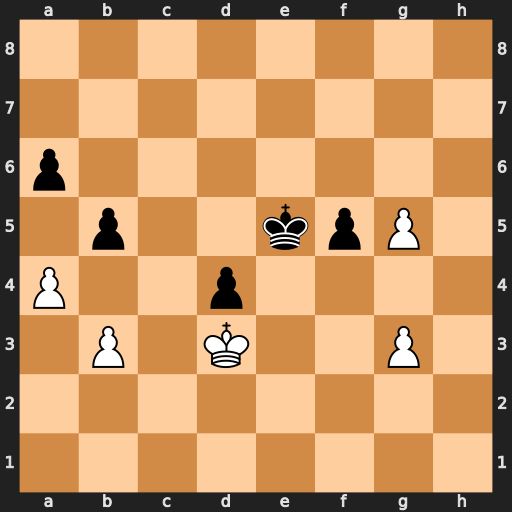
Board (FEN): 8/8/p7/1p2kpP1/P2p4/1P1K2P1/8/8
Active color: w
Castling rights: -
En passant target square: -
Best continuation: axb5 axb5 b4 Kd5 g6